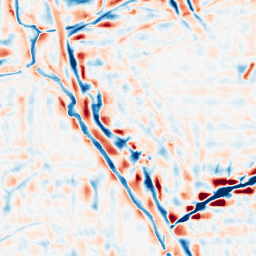
Category: wavelet
Decomposition family: wavelet_reverse_biorthogonal
Decomposition parameters: wavelet: rbio1.3
level: 4
Upsampling method: cubic_mitchell
Upsampling parameters: scale: 2
Upsampling scale: 2